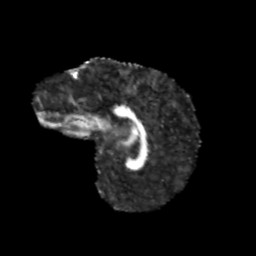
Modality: FA
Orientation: sagittal
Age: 10
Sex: male
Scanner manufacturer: siemens
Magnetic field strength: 3 T
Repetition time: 3.8 s
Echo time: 0.07 s